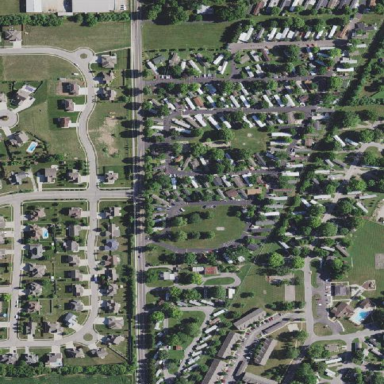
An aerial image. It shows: Residential area known as trailer park.